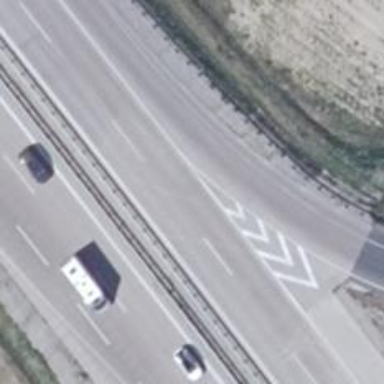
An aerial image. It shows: Motorway link.